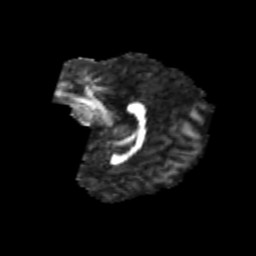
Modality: FA
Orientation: sagittal
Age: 21
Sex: female
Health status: healthy